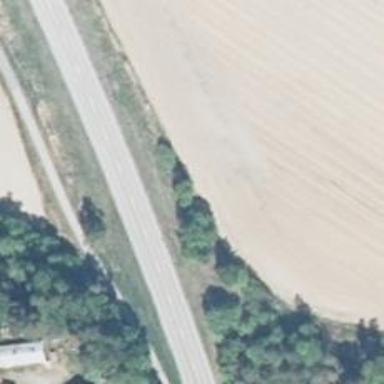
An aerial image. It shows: Asphalt road classified as trunk highway.